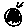
Label: circle